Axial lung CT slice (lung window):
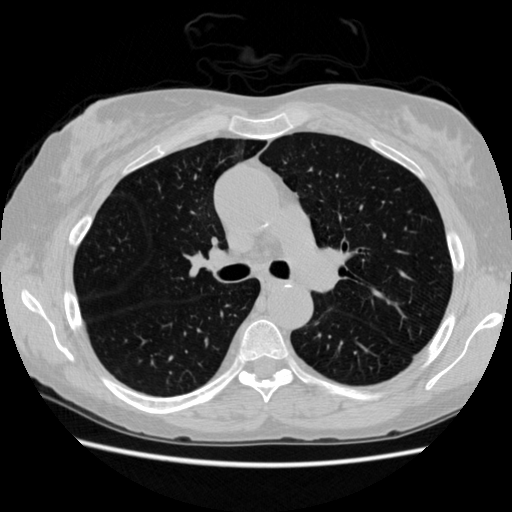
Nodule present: no